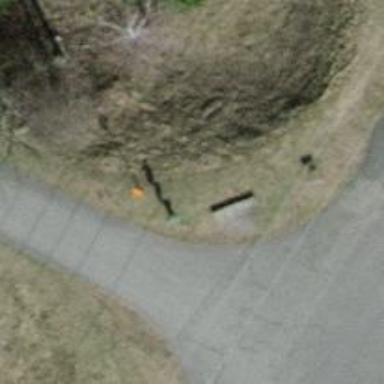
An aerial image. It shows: Aerial marker.